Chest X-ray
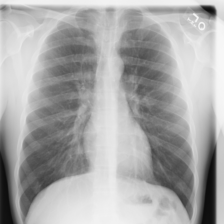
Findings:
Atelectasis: negative
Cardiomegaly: negative
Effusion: negative
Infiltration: negative
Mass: negative
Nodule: negative
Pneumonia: negative
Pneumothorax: negative
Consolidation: negative
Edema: negative
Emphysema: negative
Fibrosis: negative
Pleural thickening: negative
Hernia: negative